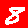
Digit: 8